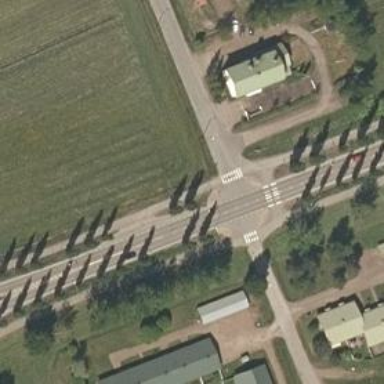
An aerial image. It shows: Asphalt cycleway featuring zebra crossing. The crossing is uncontrolled.